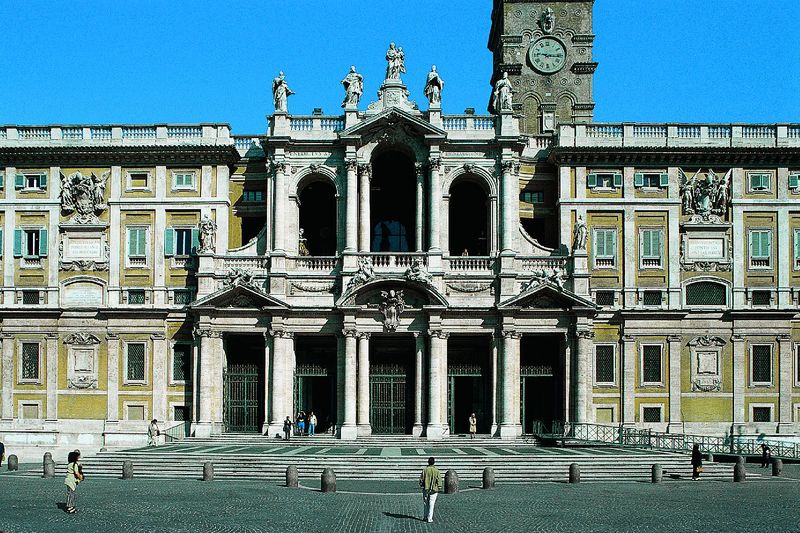
Titel: Basilika S. Maria Maggiore in Rom
Standort: Rom, S. Maria Maggiore (EU - I - Latium)
Schlagwörter: himmel, gelb, menschen, fenster, marmor, strasse, säulen, tür, gebäude, schloss, weg, zaun, architektur, barock, stein, kirche, klassizismus, schön, turm, balkon, fassade, italien, türen, giebel, platz, figuren, treppe, uhr, stufen, tor, pfosten, foto, fotografie, bögen, eingang, eisen, glockenturm, dom, aussenansicht, portal, wappen, skulpturen, statuen, portikus, fresken, heilige, turmuhr, bauwerk, palais, vorplatz, palst, touristen, uhrenturm, uhrturm, plaz